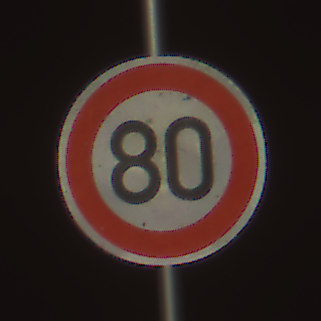
Verkehrszeichen: Geschwindigkeit80
Umgebung: Outdoor, Suburban
Tageszeit: MorningAfternoon
Wetter: Clear
Licht: Natural
Jahreszeit: NotSpecified
Kontrast: HighContrast